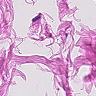
Metastatic tissue present: no